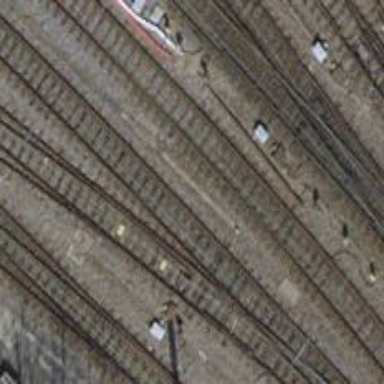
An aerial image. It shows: Single-track electrified railway with contact line.